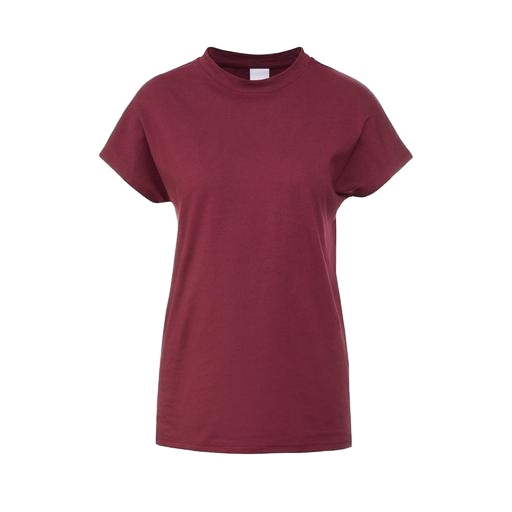
regular t-shirt, cap-sleeve t-shirt, women's tee, white background